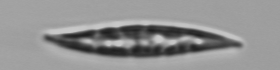
Label: Pleurosigma